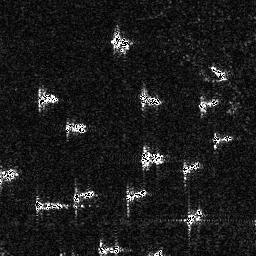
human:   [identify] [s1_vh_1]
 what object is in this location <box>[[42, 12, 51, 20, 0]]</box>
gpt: <ref>1 small ship at the top</ref>

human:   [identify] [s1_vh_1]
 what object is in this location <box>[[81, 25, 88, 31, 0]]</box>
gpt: <ref>1 small ship at the top right</ref>